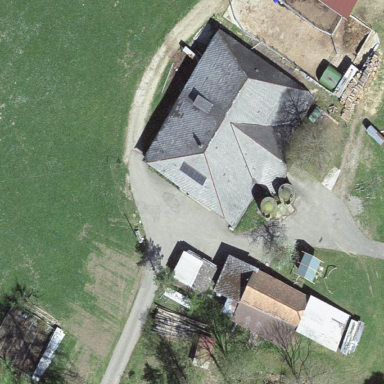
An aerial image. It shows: Farm building.